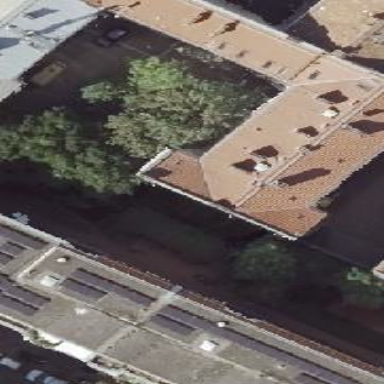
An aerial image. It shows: Residential building.